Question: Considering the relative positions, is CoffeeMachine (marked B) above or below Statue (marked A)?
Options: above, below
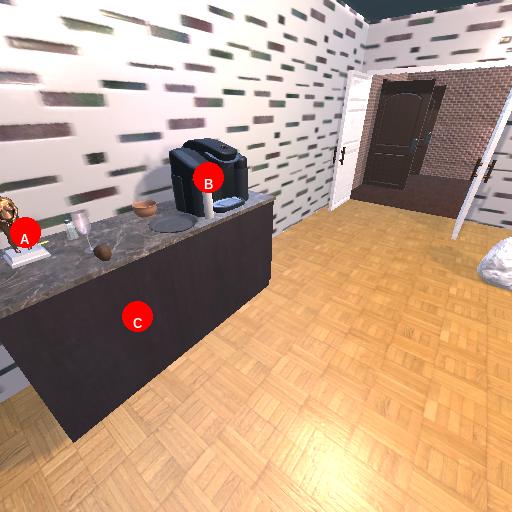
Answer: above